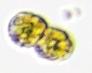
Label: Margalefidinium